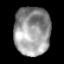
Tissue: lung
Cell type: Epithelial cells
Senescence score: 0.1932
Nuclear area (px): 1727
Mean DAPI intensity: 151.459